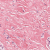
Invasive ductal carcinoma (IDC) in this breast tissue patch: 0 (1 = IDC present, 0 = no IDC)